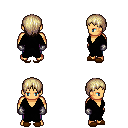
a pixel art fantasy rpg character, male body template, human, tanned skin, black robe, magenta pants, white blonde plain hairstyle, metal gloves, brown slippers, four views (front, back, left, right), 2x2 character sprite sheet, small pixel art, hard edges, no anti-aliasing